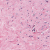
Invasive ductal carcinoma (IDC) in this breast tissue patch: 0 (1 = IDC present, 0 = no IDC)